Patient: sex M, age 76
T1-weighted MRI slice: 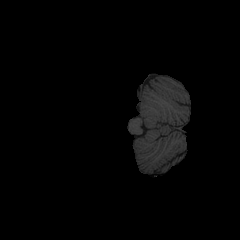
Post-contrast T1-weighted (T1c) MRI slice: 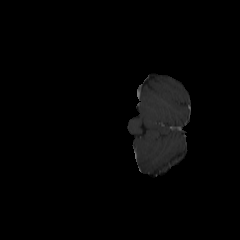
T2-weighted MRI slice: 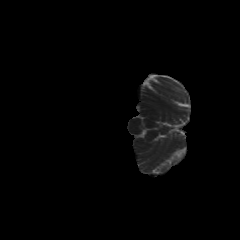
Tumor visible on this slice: no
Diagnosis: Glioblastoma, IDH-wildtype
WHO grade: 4